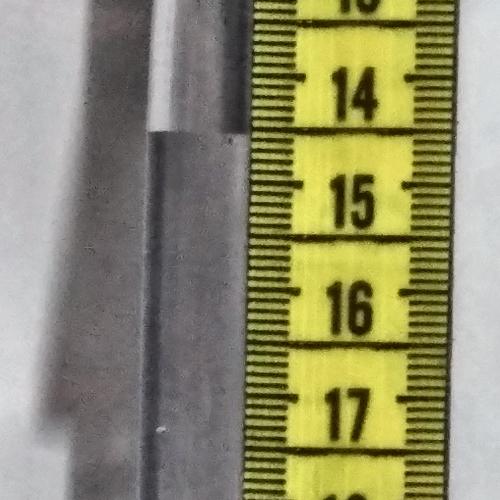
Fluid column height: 14.6 cm